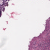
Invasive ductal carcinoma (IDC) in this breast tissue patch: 0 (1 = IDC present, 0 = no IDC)